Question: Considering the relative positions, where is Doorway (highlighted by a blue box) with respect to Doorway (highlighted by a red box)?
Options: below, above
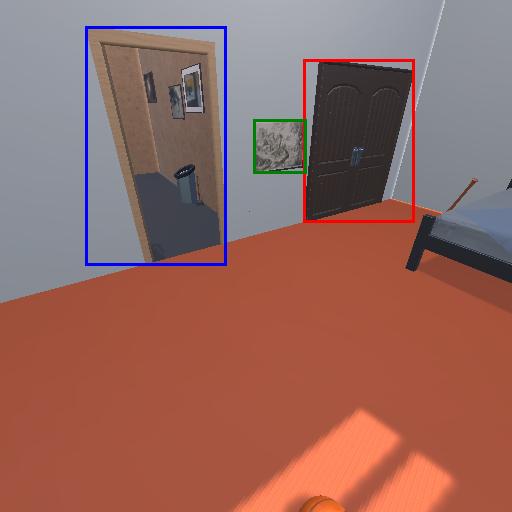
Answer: below